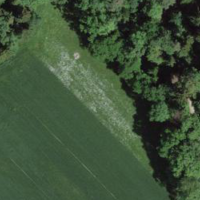
EUNIS habitat code: 24
Species observed at this site:
Sambucus racemosa